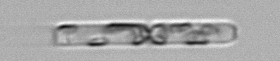
Label: Dactyliosolen_fragilissimus